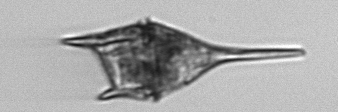
Label: Tripos_lineatus